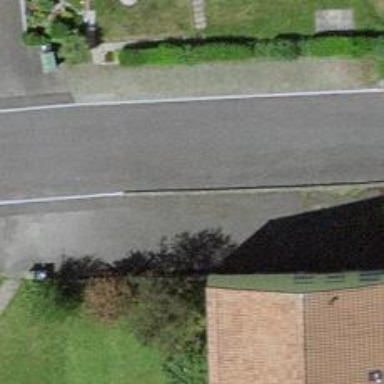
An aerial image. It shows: Residential road with asphalt surface.